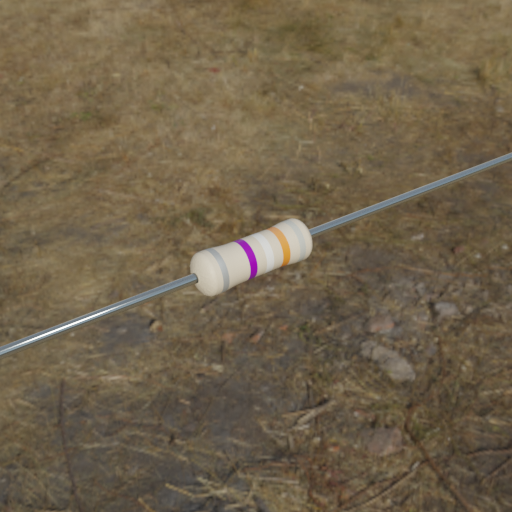
Resistor colour bands (in order): silver, violet, white, orange, silver